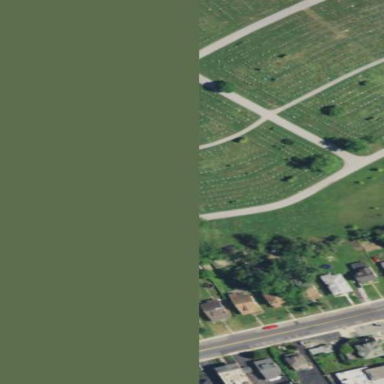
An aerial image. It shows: Sector in the cemetery.